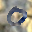
Label: 0